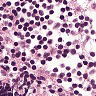
Metastatic tissue present: no